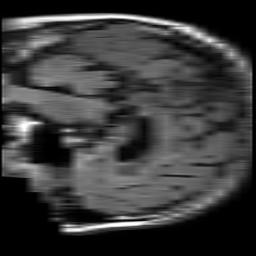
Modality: FLAIR
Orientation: sagittal
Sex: male
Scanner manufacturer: philips
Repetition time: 11 s
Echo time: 0.125 s